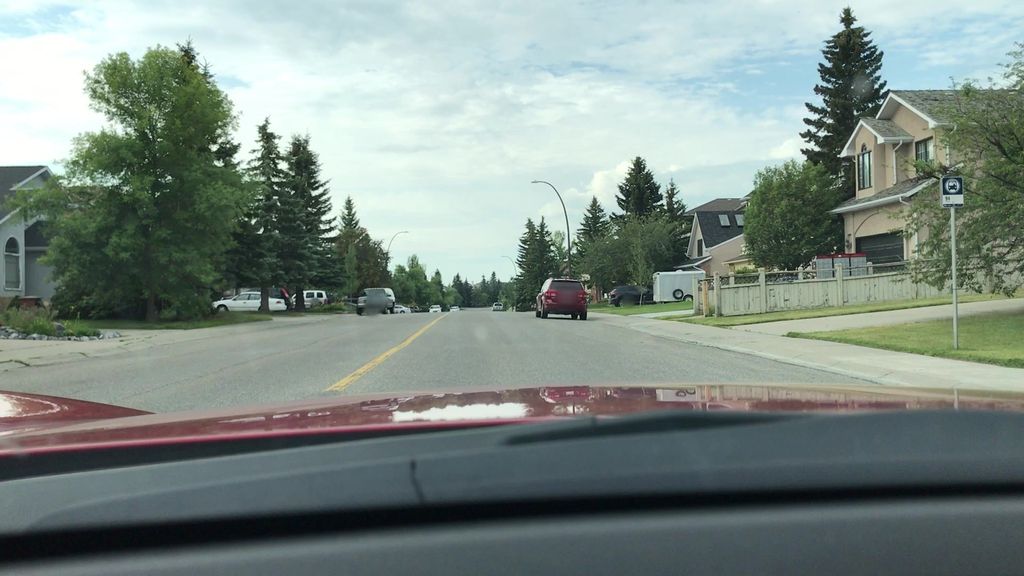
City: calgary